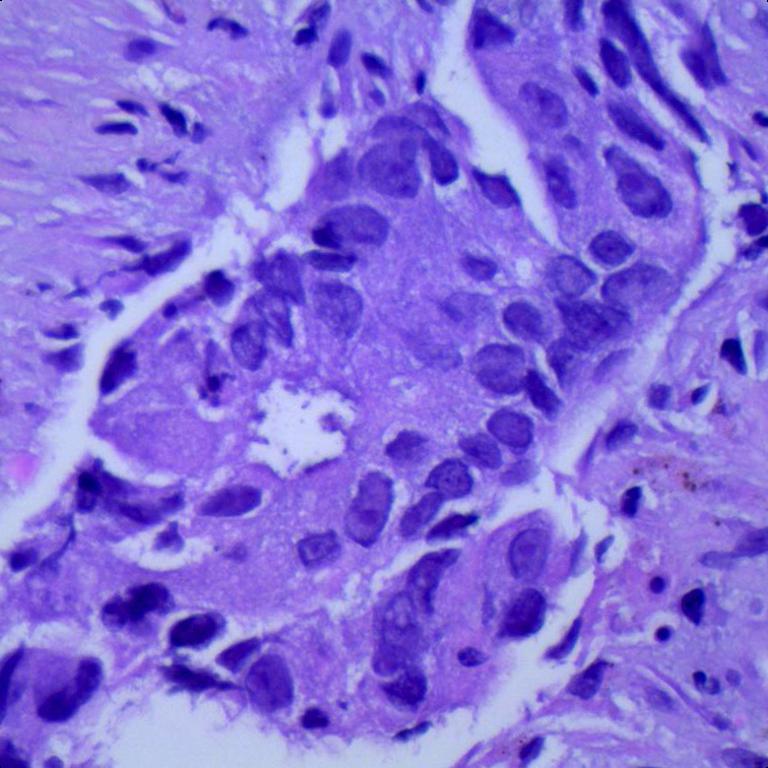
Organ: lung
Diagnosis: adenocarcinomas